Question: A question on numerical integration (Trapezoid) on live data in Python-
Background: In real time I'm measuring a moving object which has a mean speed of 100 metres/min, and I'm sampling every 100ms for 60 seconds - therefore at the end of the minute I'll have 600 samples. My method of measurement is not accurate and has 10 metres variance per measurement. A typical graph after a minute interval would be:

Question: I know roughly that the object travels 100 metres in a minute, however when integrate over this period (just use Trapezoid for now) a I get an answer which is 60x more than expected, what am I doing wrong? I suspect it's the 'width' or deltaT = 100ms which is incorrect(?)
My python code is below - this is idiomatic i.e. not pythonic, for a reason; to mimic the real time measurements:
'''
# Trapezoidal rule integral
testData = [] # store all vel. measurements
width = 100e-3 # sample every 100ms
total = 0
currVel = 0
prevVel = 0
t = 0
while( t < 60 ):
# take a live sample and save it
currVel = np.random.normal(100,10,1)
testData.append( currVel )
# only complete the integral after the second sample
if( t >= 100e-3 ):
total += width*(currVel+prevVel)/2
# update previous flow and increment
prevVel = currVel
t += 100e-3
#total /= 60 # fudge factor, why this factor out?
print "Total distance covered over 1 minute", total
'''
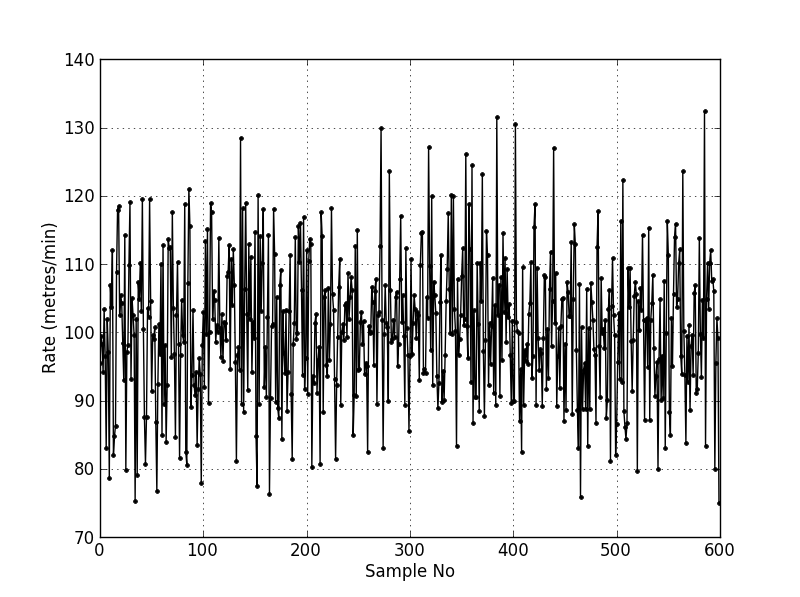
Answer: An integral can be thought of as an area calculation. You essentially have:
'''
(100 m/min) * (60 s)
'''
and you are getting an answer of 6000 because the program has no representation of units. (The answer is 6000 meter-seconds per minute.) If you write your calculation this way instead, the mistake might be more obvious:
'''
(100 m / 60 s) * (60 s)
'''
Now the seconds will cancel out properly. See this thread for a discussion of <URL>.